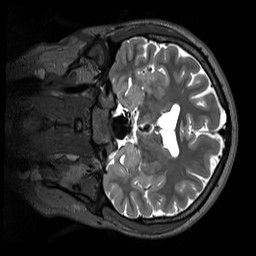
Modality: T2w
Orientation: coronal
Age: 22
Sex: male
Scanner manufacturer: siemens
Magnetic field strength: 3 T
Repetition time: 3.2 s
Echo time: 0.412 s